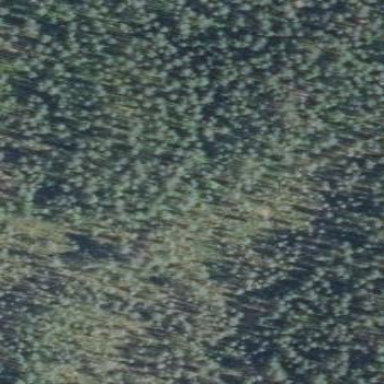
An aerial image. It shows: Woodland with needle-leaved trees.